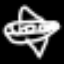
Label: airplane